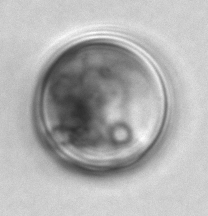
Label: Guinardia_flaccida